Question: I try to execute simple request to MySql database via jdbcTemplate but I have an error when framework load and parse xml file whicj define my datasource:
'''
<?xml version="1.0" encoding="UTF-8"?>
<beans xmlns="http://www.springframework.org/schema/beans"
xmlns:xsi="http://www.w3.org/2001/XMLSchema-instance"
xmlns:util="http://www.springframework.org/schema/util"
xmlns:tx="http://www.springframework.org/schema/tx"
xsi:schemaLocation="http://www.springframework.org/schema/beans
http://www.springframework.org/schema/beans/spring-beans-3.0.xsd
http://www.springframework.org/schema/tx
http://www.springframework.org/schema/tx/spring-tx-3.0.xsd">
<bean id="dataSource" class="org.springframework.jdbc.datasource.DriverManagerDataSource">
<property name="driverClassName" value="com.mysql.jdbc.Driver"/>
<property name="url" value="jdbc:mysql://localhost:3306/spring_training"/>
<property name="username" value="root"/>
<property name="password" value="pass"/>
</bean>
</beans>
'''
web.xml
'''
<?xml version="1.0" encoding="UTF-8"?>
<web-app
xmlns:xsi="http://www.w3.org/2001/XMLSchema-instance"
xmlns="http://java.sun.com/xml/ns/javaee"
xmlns:web="http://java.sun.com/xml/ns/javaee/web-app_2_5.xsd"
xsi:schemaLocation="http://java.sun.com/xml/ns/javaee http://java.sun.com/xml/ns/javaee/web-app_2_5.xsd" id="WebApp_ID" version="2.5">
<display-name>SpringTrainingTemplate</display-name>
<context-param>
<param-name>contextConfigLocation</param-name>
<param-value>/WEB-INF/spring-config.xml /WEB-INF/jdbc-config.xml</param-value>
</context-param>
<listener>
<listener-class>org.springframework.web.context.ContextLoaderListener</listener-class>
</listener>
<servlet>
<servlet-name>hello</servlet-name>
<servlet-class>org.springframework.web.servlet.DispatcherServlet</servlet-class>
<init-param>
<param-name>contextConfigLocation</param-name>
<param-value>/WEB-INF/servlet-context.xml</param-value>
</init-param>
<load-on-startup>1</load-on-startup>
</servlet>
<servlet-mapping>
<servlet-name>hello</servlet-name>
<url-pattern>/</url-pattern>
</servlet-mapping>
'''
and Controller that invoke it:
'''
@Controller
public class HomeController {
@Autowired
private ExampleService exampleService;
@RequestMapping(value = "/details", method = RequestMethod.GET)
public String details(Model model) {
ApplicationContext context = new ClassPathXmlApplicationContext("jdbc-config.xml");
ExampleDao dao = (ExampleDao) context.getBean("ExampleDao");
List<Application> list = dao.getAllApplications();
model.addAttribute("application", list.get(0).getName());
model.addAttribute("descriptionOfApplication", list.get(0).getDescription());
return "details";
}
}
public class ExampleDao {
private String request = "select * from application";
private JdbcTemplate jdbcTemplate;
@Autowired
private DataSource dataSource;
public ExampleDao(DataSource dataSource) {
this.jdbcTemplate = new JdbcTemplate(dataSource);
}
public List<Application> getAllApplications() {
List<Application> applications = this.jdbcTemplate.query(request, new RowMapper<Application>() {
@Override
public Application mapRow(ResultSet rs, int i) throws SQLException {
Application application = new Application();
application.setName(rs.getString("name"));
application.setType(rs.getString("type"));
application.setDescription(rs.getString("description"));
application.setDownloads(rs.getInt("downloads"));
return application;
}
});
return applications;
}
}
'''

Whe I run it and input 'http://localhost:8080/details' I have got an 500 exception with stacktrace with this message:
'''
root cause
org.springframework.beans.factory.BeanDefinitionStoreException: IOException parsing XML document from class path resource [jdbc-config.xml]; nested exception is java.io.FileNotFoundException: class path resource [jdbc-config.xml] cannot be opened because it does not exist
'''
Can you explain me how to configure jdbc connection in rigth way or if my approach is correct where I should look for a solution of my issue? All help would be appreciated. Thanks.
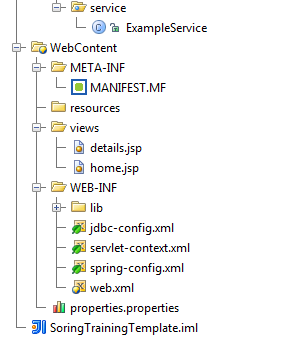
Answer: Spring cannot find your jdbc-config.xml configuration file.
You can put it in your classpath instead of the WEB-INF folder and load it in your web.xml like this:
'''
<context-param>
<param-name>contextConfigLocation</param-name>
<param-value>classpath:spring-config.xml,classpath:jdbc-config.xml</param-value>
</context-param>
'''
A good practice is to create folders main and resources in your src folder and to add them in the classpath. Then you can put the spring config file in the src/resources folder.